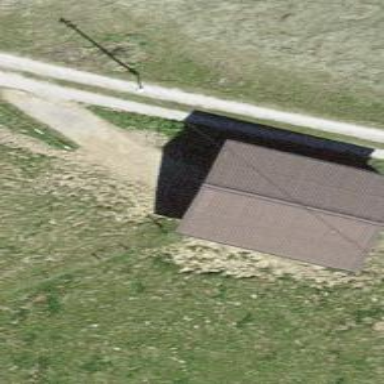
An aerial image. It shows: Farm auxiliary building.